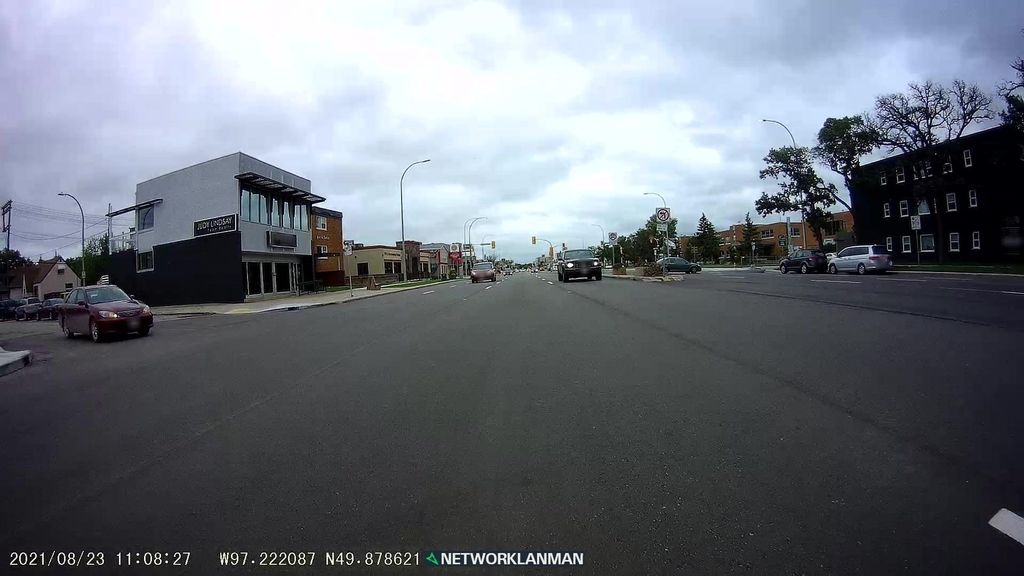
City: winnipeg